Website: crate-barrel
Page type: billing-address
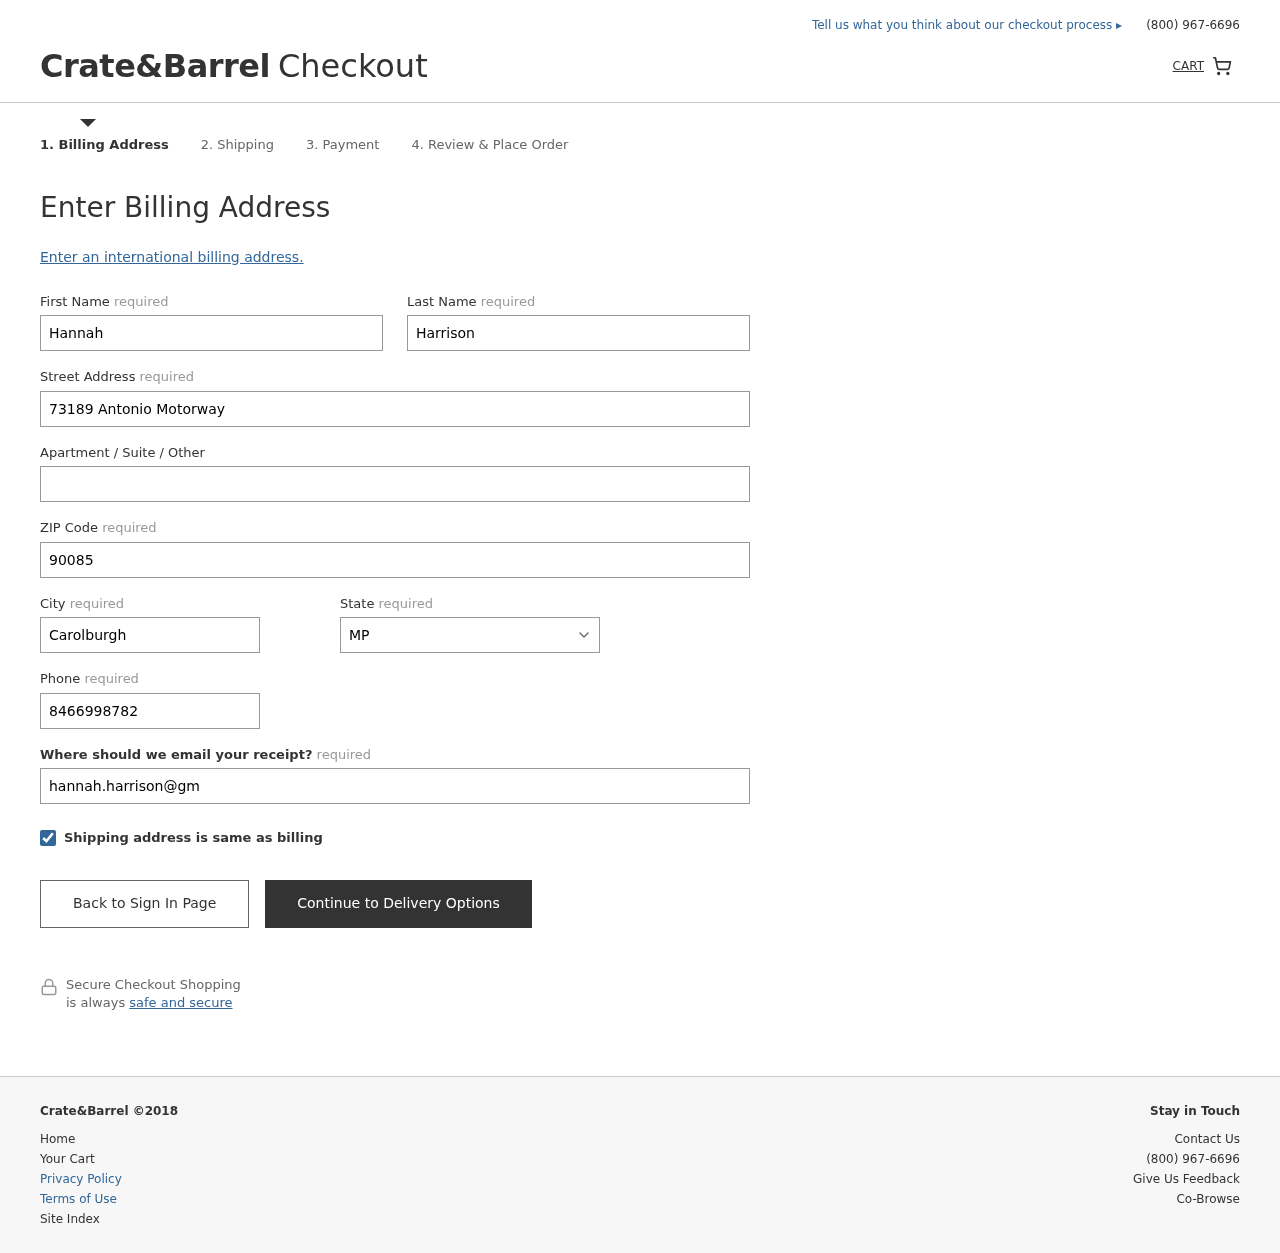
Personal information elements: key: PII_STATE
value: MP
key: PII_FIRSTNAME
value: Hannah
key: PII_LASTNAME
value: Harrison
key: PII_STREET
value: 73189 Antonio Motorway
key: PII_POSTCODE
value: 90085
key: PII_CITY
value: Carolburgh
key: PII_PHONE
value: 8466998782
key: PII_EMAIL
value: hannah.harrison@gmail.com